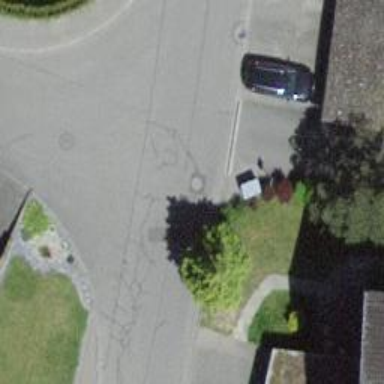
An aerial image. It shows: Residential road with sidewalk on the left.